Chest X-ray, PA view. Patient: 51 years old, sex M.
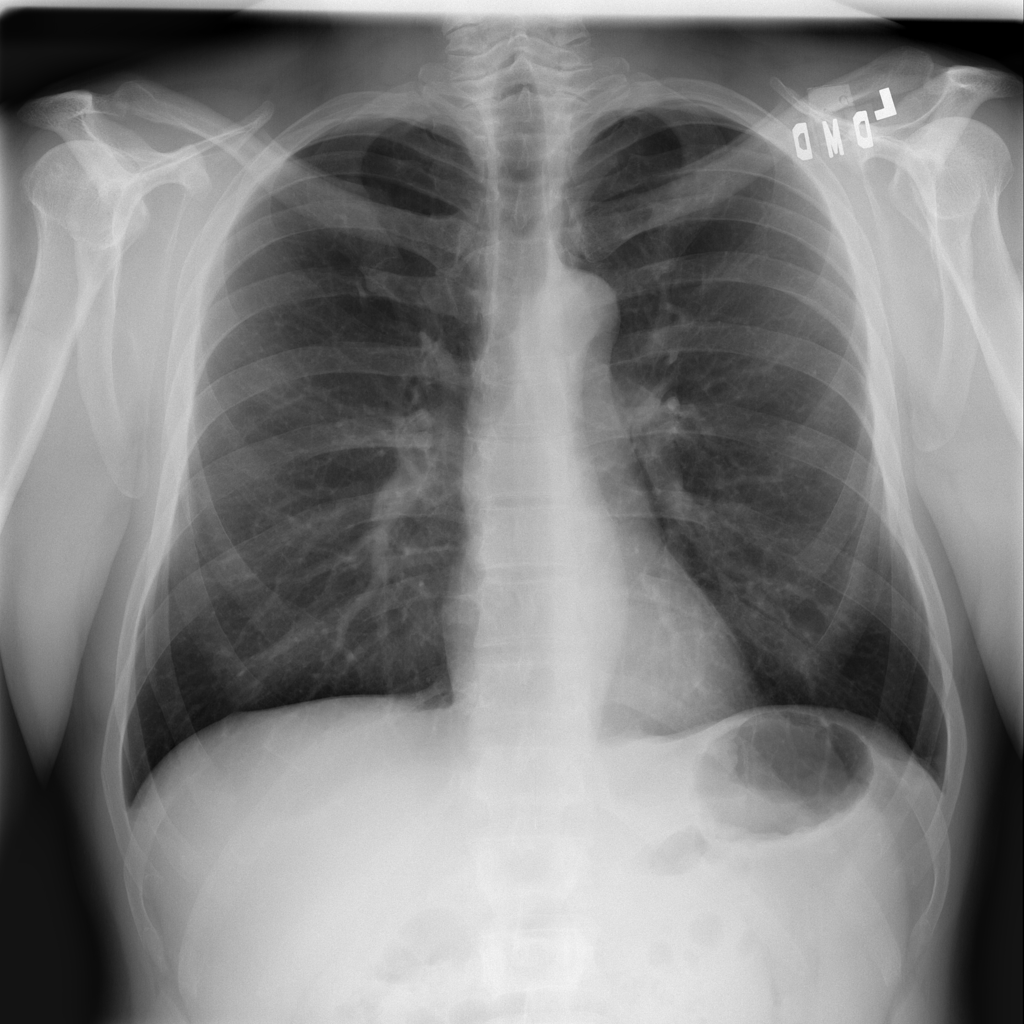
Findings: Emphysema